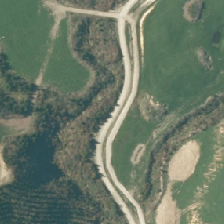
Land cover: high_producing_grassland